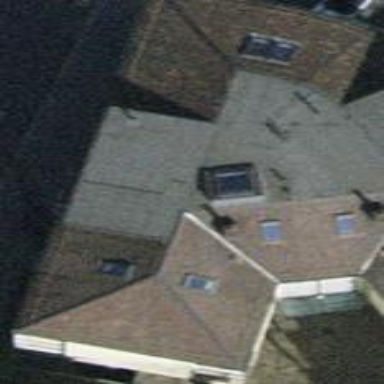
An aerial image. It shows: Hipped-roof building with apartments.